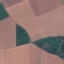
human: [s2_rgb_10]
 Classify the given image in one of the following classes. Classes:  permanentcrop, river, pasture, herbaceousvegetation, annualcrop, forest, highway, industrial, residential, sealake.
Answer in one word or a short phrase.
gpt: AnnualCrop